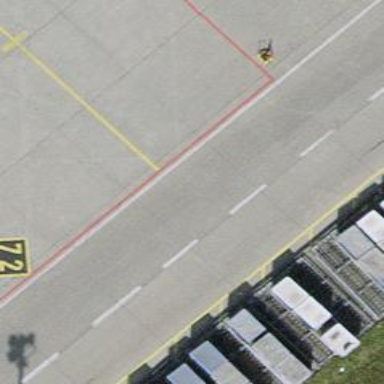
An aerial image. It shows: Airport parking position.